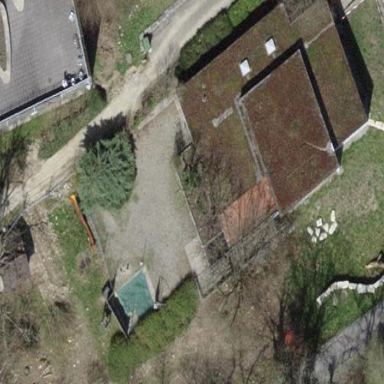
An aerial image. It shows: Kindergarten.